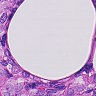
Metastatic tissue present: yes